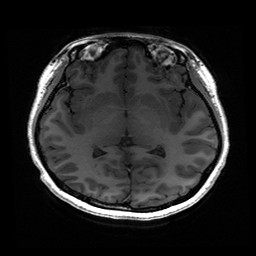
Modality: T1w
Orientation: coronal